Chest X-ray. View position: AP
Patient age: 70
Patient sex: M
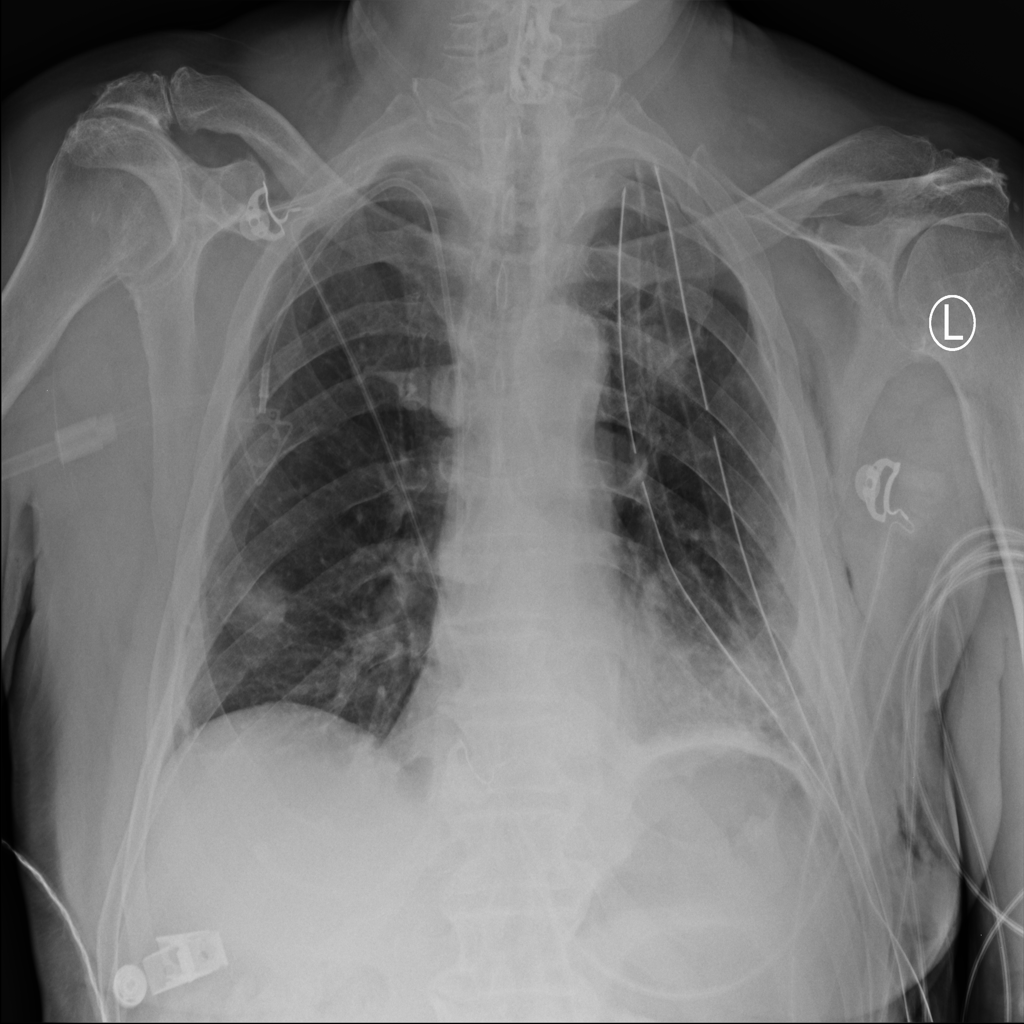
Finding: Pneumothorax